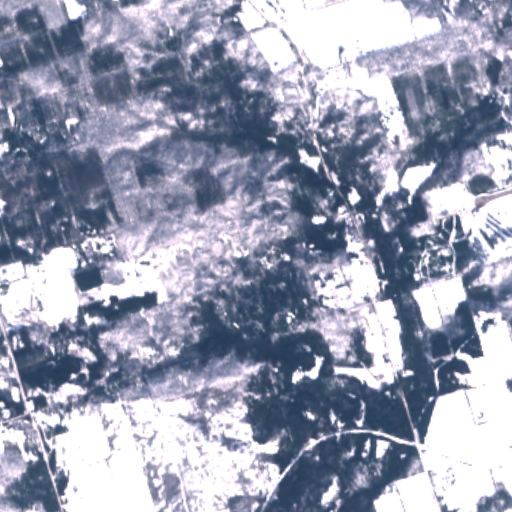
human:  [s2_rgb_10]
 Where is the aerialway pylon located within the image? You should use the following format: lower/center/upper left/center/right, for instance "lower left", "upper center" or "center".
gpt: The aerialway pylon is located in the center right of the image.
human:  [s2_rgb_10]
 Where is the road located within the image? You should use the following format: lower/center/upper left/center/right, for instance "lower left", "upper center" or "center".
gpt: There is no road in the image.